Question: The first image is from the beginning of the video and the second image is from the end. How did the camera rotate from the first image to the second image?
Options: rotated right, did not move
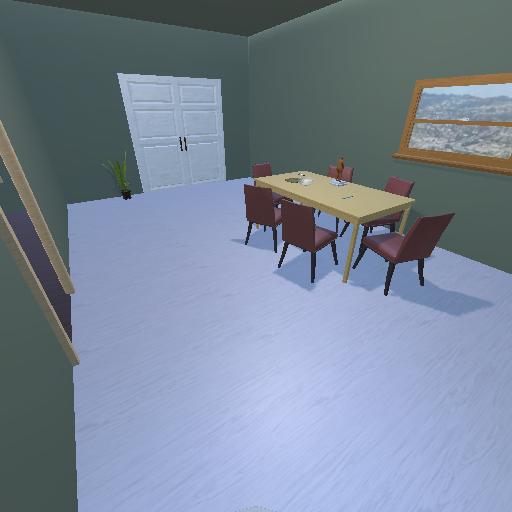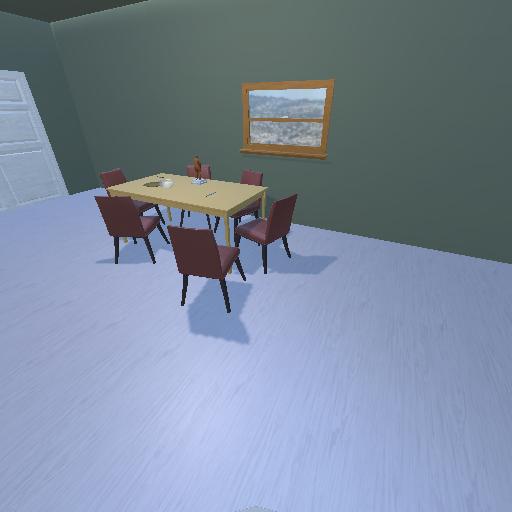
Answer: rotated right